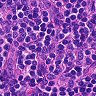
Metastatic tissue present: no